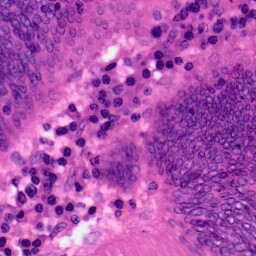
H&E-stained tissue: Colon